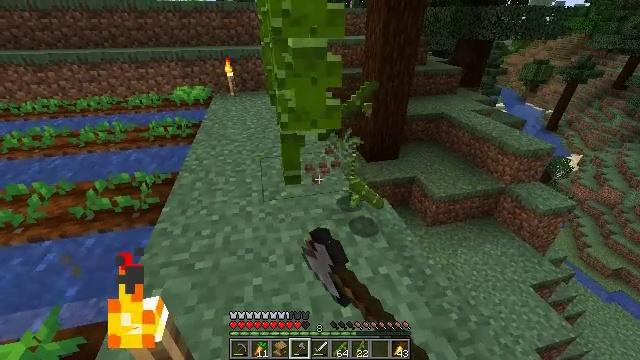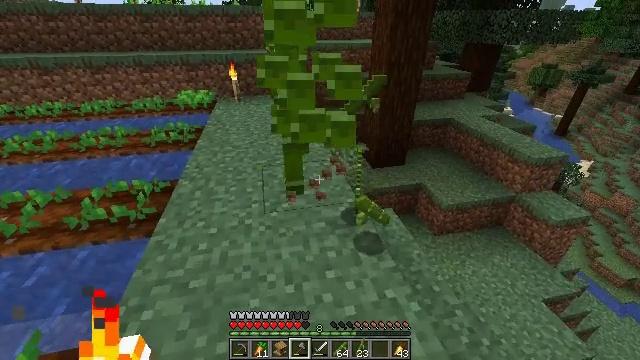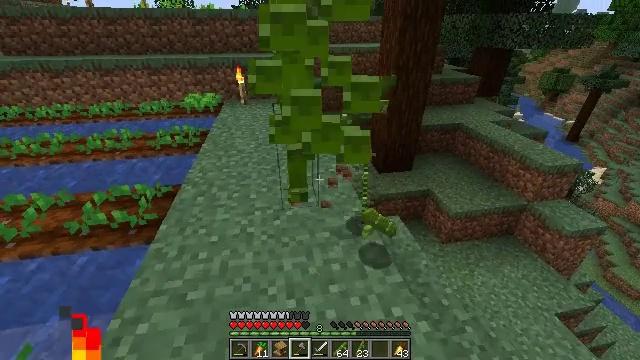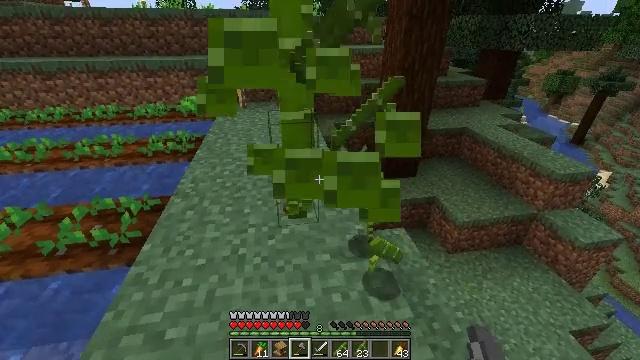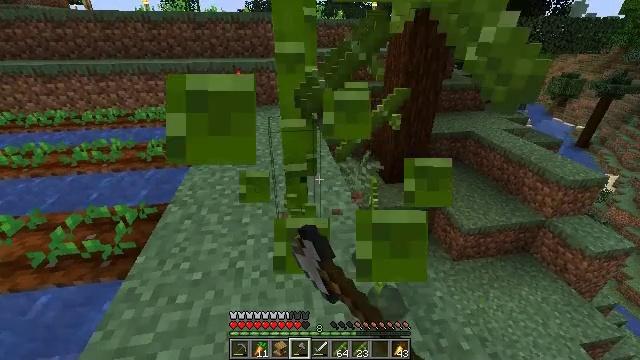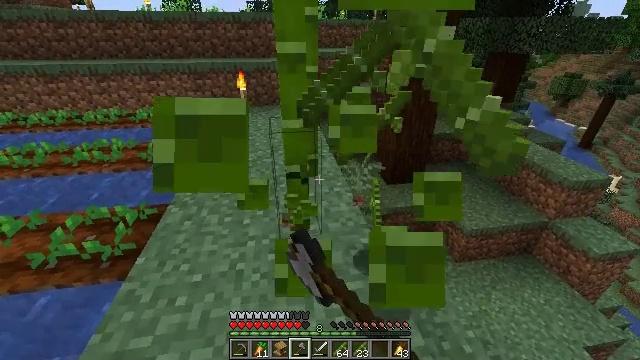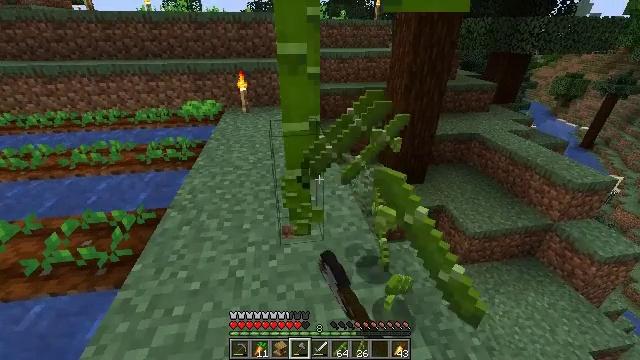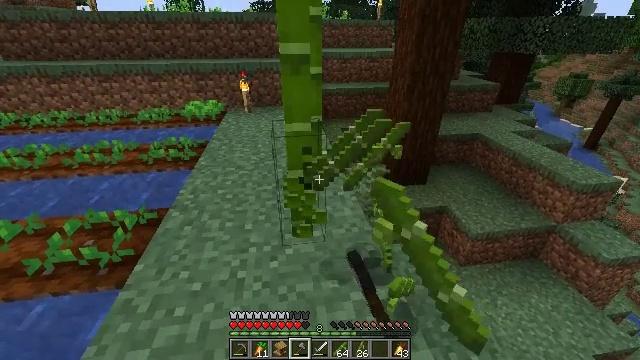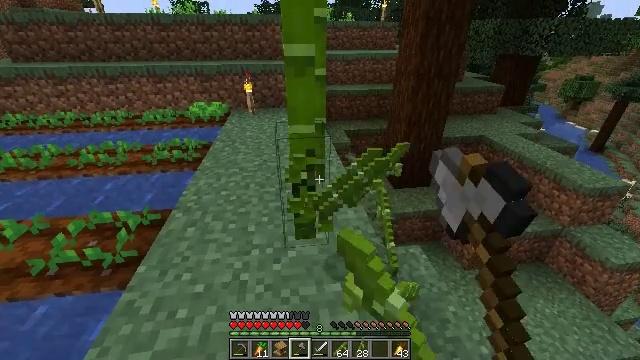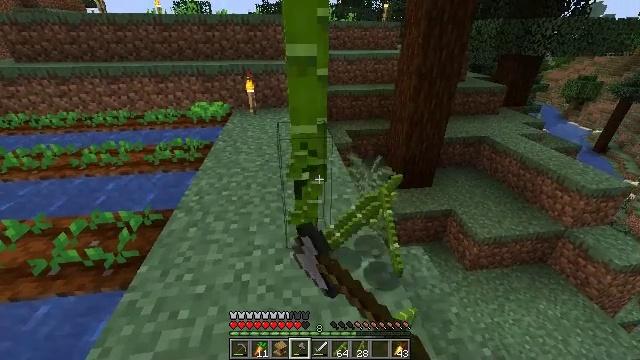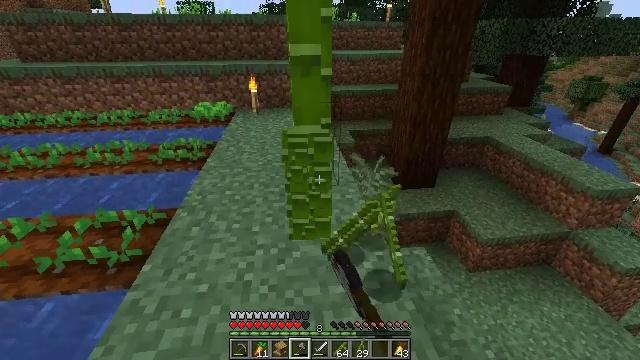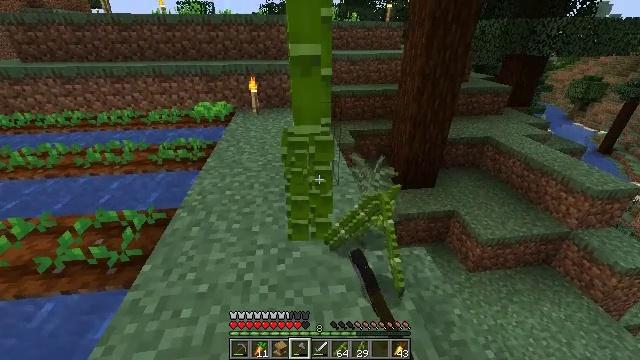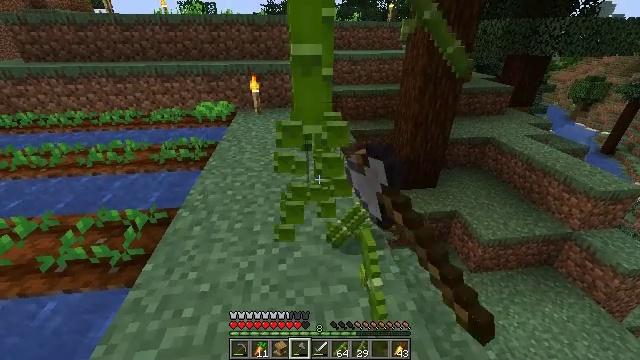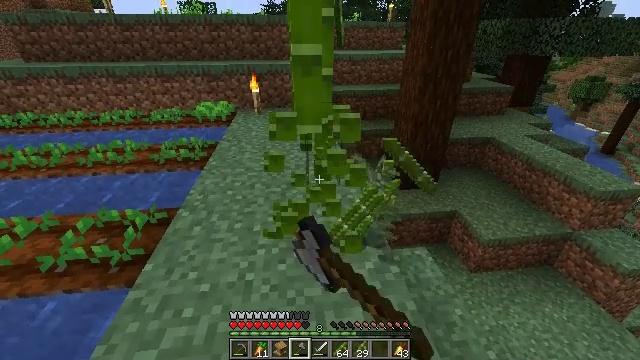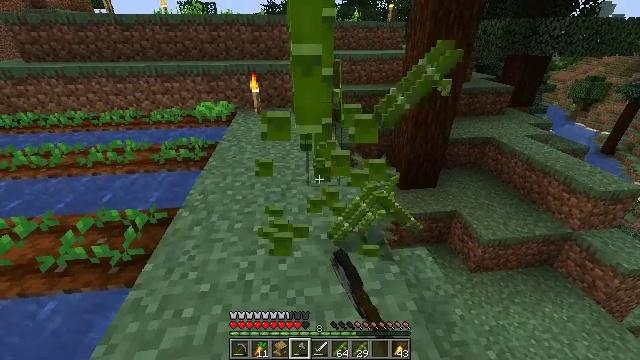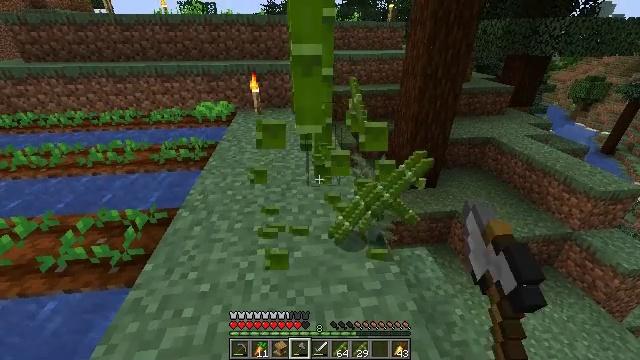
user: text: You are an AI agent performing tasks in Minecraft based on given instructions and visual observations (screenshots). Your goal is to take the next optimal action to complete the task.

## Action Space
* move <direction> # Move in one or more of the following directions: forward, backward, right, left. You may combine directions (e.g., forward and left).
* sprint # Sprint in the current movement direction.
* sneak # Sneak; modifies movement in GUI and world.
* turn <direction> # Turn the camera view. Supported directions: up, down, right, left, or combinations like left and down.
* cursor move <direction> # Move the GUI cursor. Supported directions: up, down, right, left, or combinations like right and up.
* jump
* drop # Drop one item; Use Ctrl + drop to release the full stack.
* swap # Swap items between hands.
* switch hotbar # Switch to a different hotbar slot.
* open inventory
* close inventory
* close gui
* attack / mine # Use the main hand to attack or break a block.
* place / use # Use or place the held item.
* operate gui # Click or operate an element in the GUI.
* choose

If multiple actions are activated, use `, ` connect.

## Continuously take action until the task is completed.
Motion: motion action
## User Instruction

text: Mine bamboo with your hand.
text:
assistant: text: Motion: move forward, turn left, attack / mine
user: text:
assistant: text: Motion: move forward, turn left, attack / mine
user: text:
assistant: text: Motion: move forward, attack / mine
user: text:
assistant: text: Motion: attack / mine
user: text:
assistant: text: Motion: attack / mine
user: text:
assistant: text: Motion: attack / mine
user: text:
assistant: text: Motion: attack / mine
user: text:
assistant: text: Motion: attack / mine
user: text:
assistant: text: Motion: attack / mine
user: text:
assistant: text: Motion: attack / mine
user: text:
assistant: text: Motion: attack / mine
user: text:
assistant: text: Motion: attack / mine
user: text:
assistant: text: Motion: attack / mine
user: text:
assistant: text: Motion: attack / mine
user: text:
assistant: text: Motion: attack / mine
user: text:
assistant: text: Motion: attack / mine
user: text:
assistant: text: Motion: move forward, attack / mine
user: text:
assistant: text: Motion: move forward, attack / mine
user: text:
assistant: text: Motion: move forward, attack / mine
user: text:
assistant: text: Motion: move forward, attack / mine
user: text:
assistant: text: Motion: move forward, attack / mine
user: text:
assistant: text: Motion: attack / mine
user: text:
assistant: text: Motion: attack / mine
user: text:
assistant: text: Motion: attack / mine
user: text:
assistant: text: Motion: attack / mine
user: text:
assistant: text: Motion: attack / mine
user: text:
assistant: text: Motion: attack / mine
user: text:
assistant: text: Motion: attack / mine
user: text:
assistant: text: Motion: attack / mine
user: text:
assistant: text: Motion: attack / mine